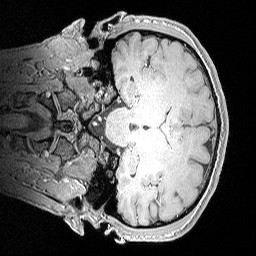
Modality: MP2RAGE
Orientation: coronal
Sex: male
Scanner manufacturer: siemens
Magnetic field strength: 3 T
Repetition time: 5 s
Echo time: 0.00292 s